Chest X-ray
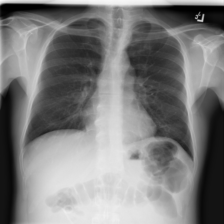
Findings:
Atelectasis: negative
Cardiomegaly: negative
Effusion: negative
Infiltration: negative
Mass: negative
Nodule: negative
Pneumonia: negative
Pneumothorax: negative
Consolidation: negative
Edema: negative
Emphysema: negative
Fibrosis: negative
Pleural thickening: negative
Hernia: negative